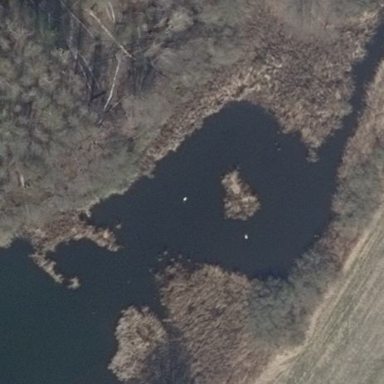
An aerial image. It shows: Reedbed wetland area.